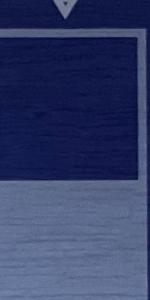
Label: Empty